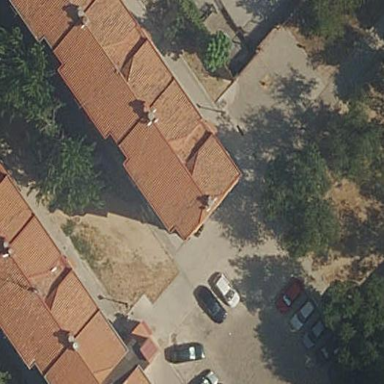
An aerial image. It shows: Image showing building with apartments.